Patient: sex M, age 69
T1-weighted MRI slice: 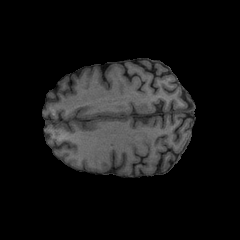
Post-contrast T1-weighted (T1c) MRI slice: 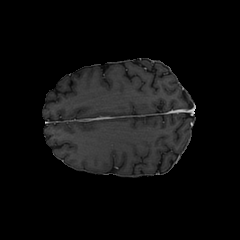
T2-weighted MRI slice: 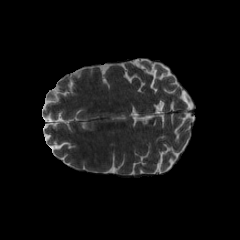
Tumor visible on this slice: no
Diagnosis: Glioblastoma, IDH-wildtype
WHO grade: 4